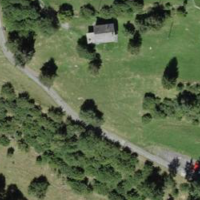
EUNIS habitat code: 41
Species observed at this site:
Buteo buteo
Turdus viscivorus